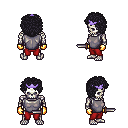
a pixel art fantasy rpg character, male body template, skeleton, steel chest armor, red pants, raven curly afro hairstyle, purple tiara, gold gloves, dagger, four views (front, back, left, right), 2x2 character sprite sheet, small pixel art, hard edges, no anti-aliasing